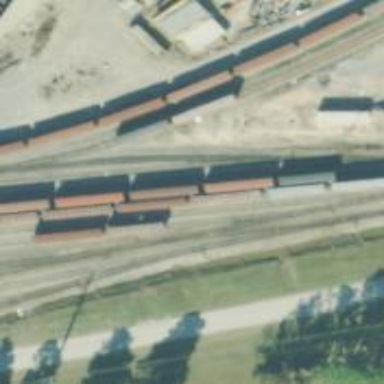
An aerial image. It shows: Railway yard in service.